Question: I followed <URL> to create a menu
but my menu looks differently:

How can I create a menu with images?
This is my code:
'''
<menu xmlns:android="http://schemas.android.com/apk/res/android">
<item android:id="@+id/preferences"
android:icon="@drawable/preferences"
android:title="Preferences" />
<item android:id="@+id/help"
android:title="Help"
android:icon="@drawable/ic_action_search" />
</menu>
@Override
public boolean onCreateOptionsMenu(Menu menu) {
/*menu.add(Menu.NONE, PREF_ID, Menu.NONE, "Preferences")
.setIcon(R.drawable.preferences).setAlphabeticShortcut('e');
return (super.onCreateOptionsMenu(menu));*/
MenuInflater inflater = getMenuInflater();
inflater.inflate(R.menu.activity_ygo_main, menu);
return true;
}
'''
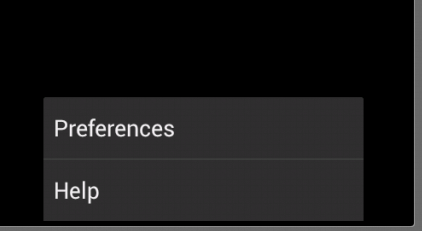
Answer: First of all I want to say : <URL>
Your code have no problem, and it should be showing the icons if the drawables are there in correct folder,Working fine on Android 2.2.
The Menu features says :
'''
1. Context menus: Do not support item shortcuts and item icons.
2. Options menus: The icon menus do not support item check marks and only show the item's condensed title. The expanded menus (only available if six or more menu items are visible, reached via the 'More' item in the icon menu) do not show item icons, and item check marks are discouraged.
3. Sub menus: Do not support item icons, or nested sub menus.
'''
No problem with your code, Problem may be with the API level you are using, but still want to suggest that don't use Menu anymore.
---
Android no longer requires a dedicated Menu button, some devices don't have one, and you should migrate away from using it.